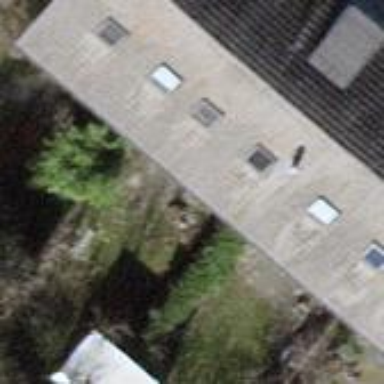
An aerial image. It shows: Terrace building.